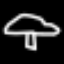
Label: mushroom